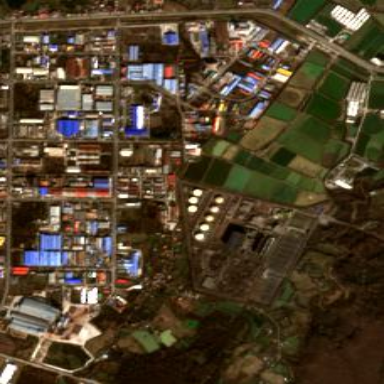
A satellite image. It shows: Industrial area with power plant.